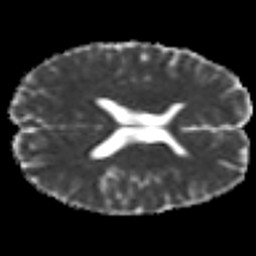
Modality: MD
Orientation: axial
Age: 28
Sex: male
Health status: healthy
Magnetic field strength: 3 T
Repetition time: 8.4 s
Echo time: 0.0926 s